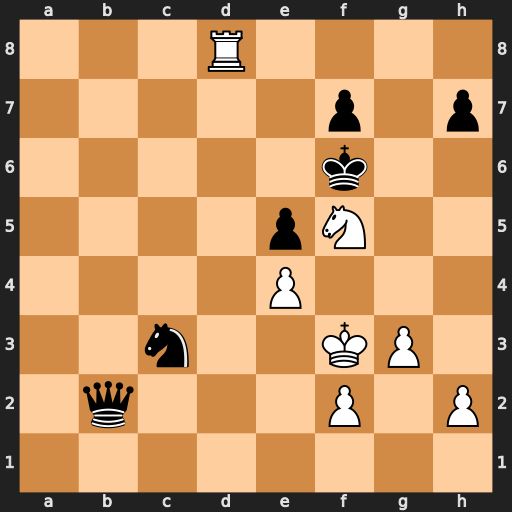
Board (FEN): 3R4/5p1p/5k2/4pN2/4P3/2n2KP1/1q3P1P/8
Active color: w
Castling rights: -
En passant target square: -
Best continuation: Rd6+ Kg5 h4+ Kh5 g4#